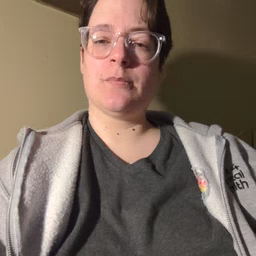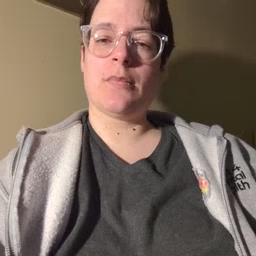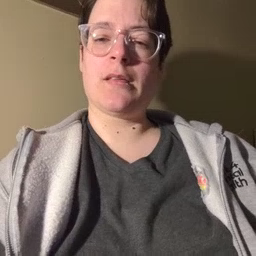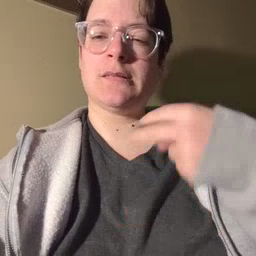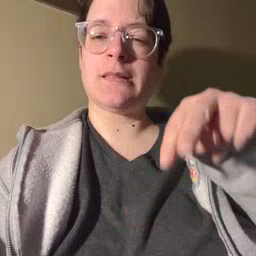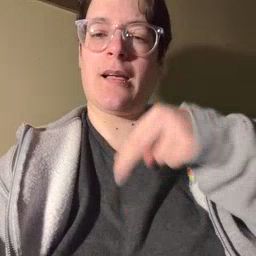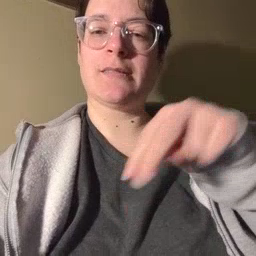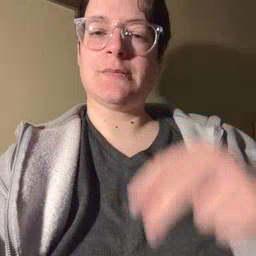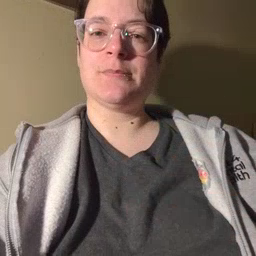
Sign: dance